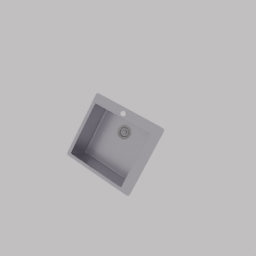
Label: appliances